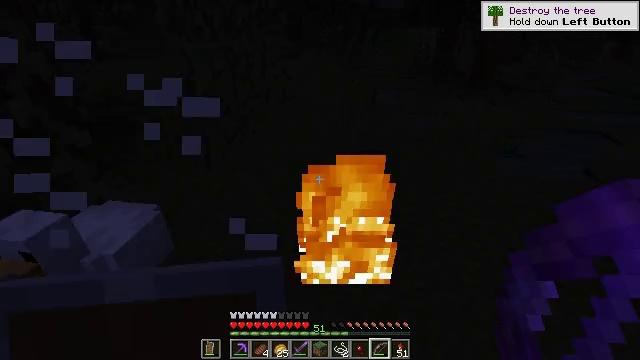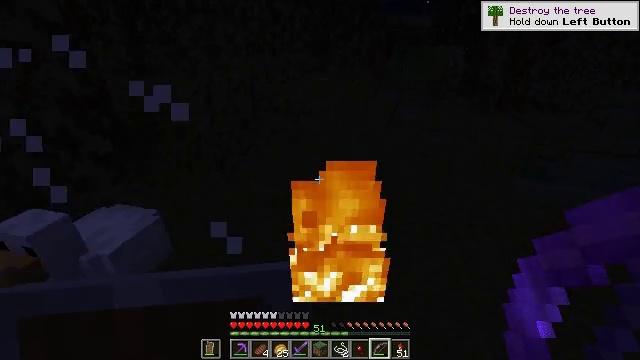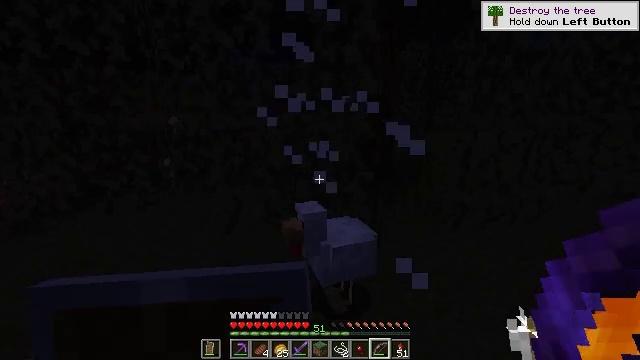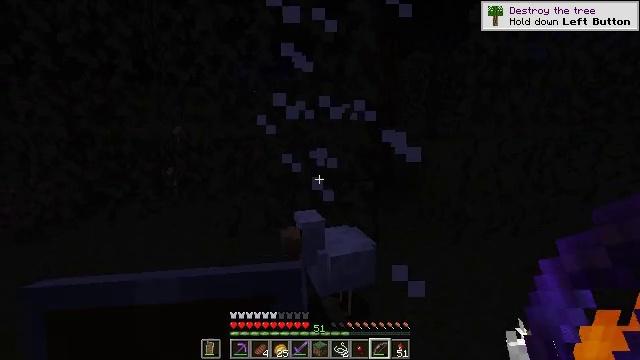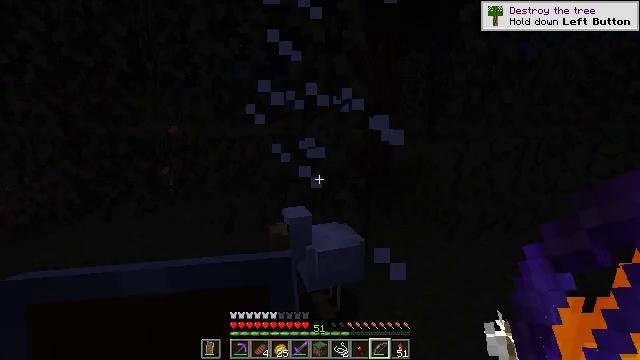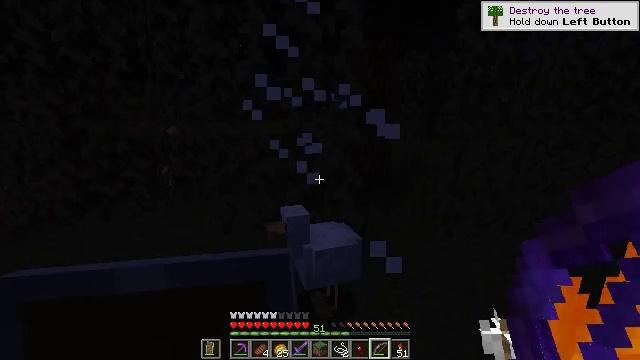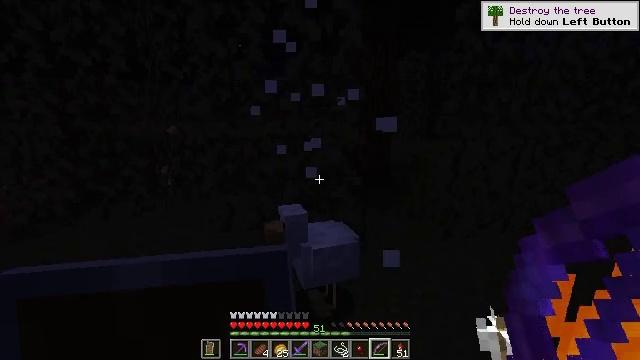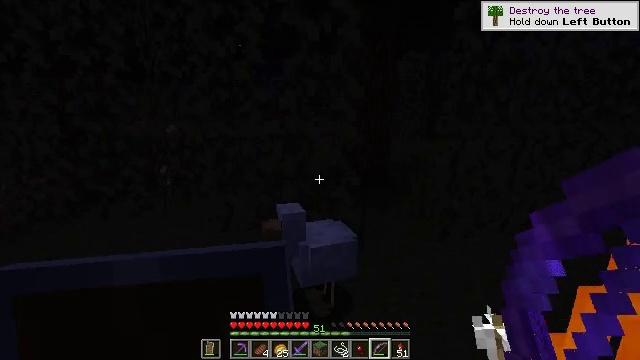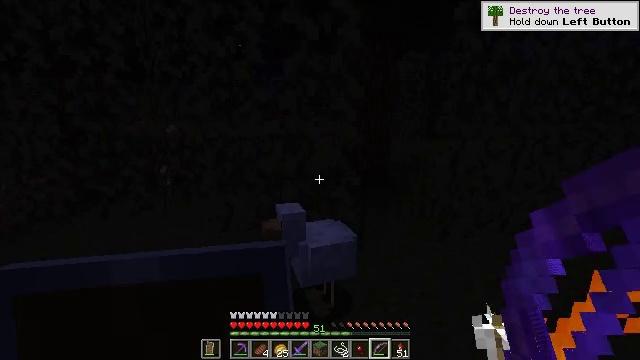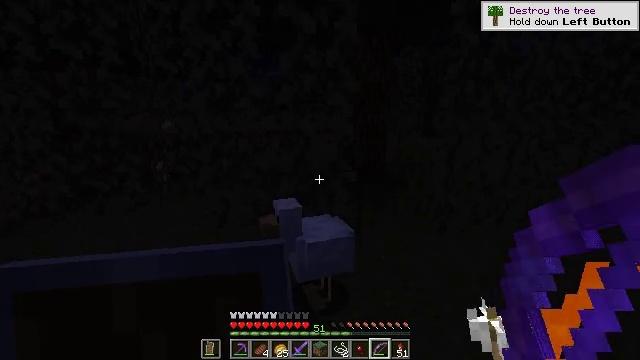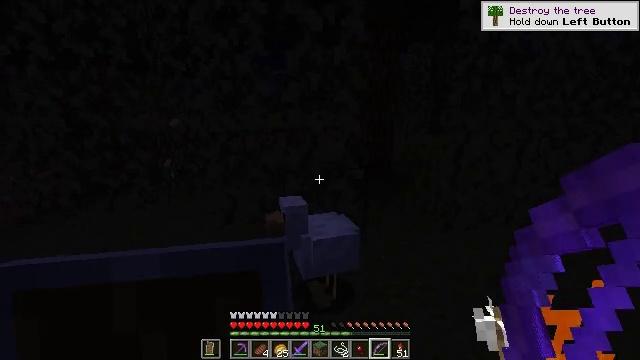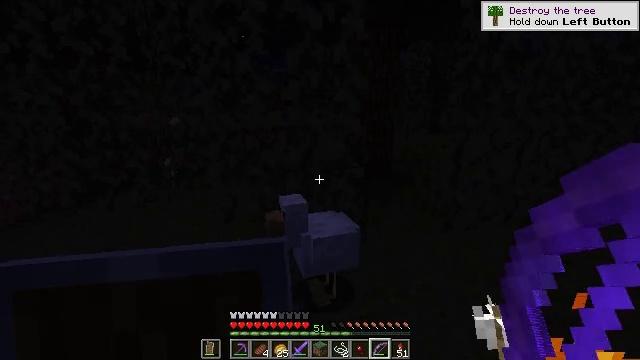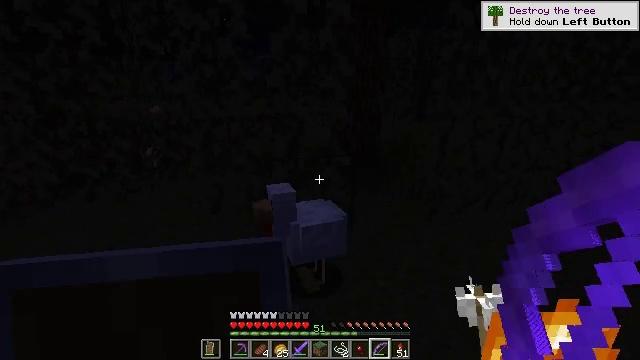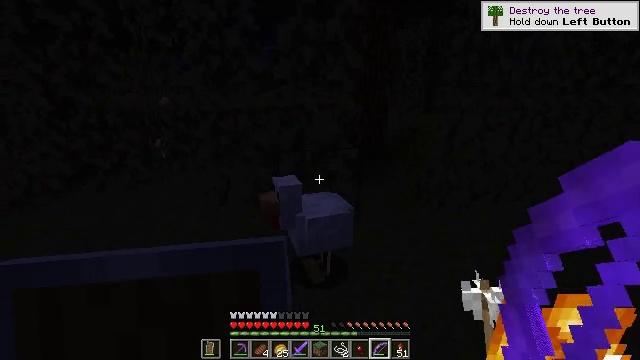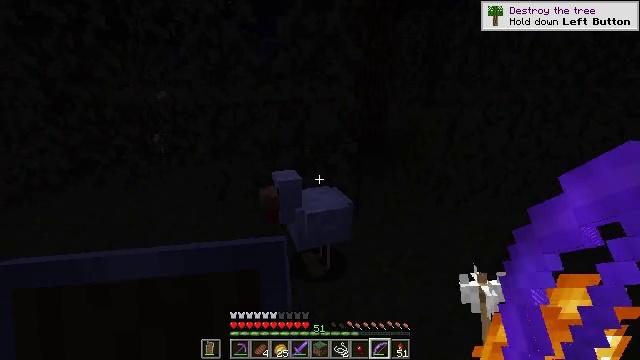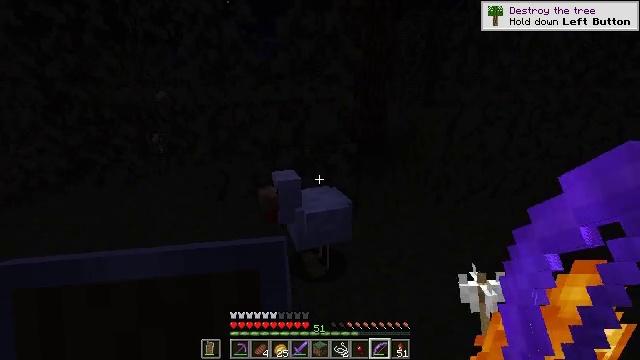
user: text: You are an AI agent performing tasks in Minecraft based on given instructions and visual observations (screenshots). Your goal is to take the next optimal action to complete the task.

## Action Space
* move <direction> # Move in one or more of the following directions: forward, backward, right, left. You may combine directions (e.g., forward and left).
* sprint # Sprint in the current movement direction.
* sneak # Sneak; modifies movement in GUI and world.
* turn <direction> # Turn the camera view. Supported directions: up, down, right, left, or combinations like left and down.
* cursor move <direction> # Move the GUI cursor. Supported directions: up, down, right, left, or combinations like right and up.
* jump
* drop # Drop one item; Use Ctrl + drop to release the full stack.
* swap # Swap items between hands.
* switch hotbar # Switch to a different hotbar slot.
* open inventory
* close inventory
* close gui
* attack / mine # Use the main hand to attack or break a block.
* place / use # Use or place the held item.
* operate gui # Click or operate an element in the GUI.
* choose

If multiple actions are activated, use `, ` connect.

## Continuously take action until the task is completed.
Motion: motion action
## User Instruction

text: Hunt mobs.
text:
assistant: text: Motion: move right
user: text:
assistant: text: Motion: move forward and move right, turn left and up
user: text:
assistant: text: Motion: turn up
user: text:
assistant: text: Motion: no_op
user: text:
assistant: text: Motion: no_op
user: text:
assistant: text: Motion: no_op
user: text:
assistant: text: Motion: no_op
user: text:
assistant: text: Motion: no_op
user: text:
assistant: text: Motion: no_op
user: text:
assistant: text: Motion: turn left
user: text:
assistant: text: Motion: no_op
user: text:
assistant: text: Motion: turn right and down
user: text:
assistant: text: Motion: turn left and down
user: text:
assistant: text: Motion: turn down
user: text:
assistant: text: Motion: no_op
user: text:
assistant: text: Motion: no_op
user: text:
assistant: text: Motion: no_op
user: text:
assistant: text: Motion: move right
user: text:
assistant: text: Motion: move right
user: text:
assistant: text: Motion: move right
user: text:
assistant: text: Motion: move right
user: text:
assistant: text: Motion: move right, turn left
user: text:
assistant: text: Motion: move right, turn left
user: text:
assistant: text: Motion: move right, turn left
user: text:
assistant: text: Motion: move right, turn left
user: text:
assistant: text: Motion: move right, turn left
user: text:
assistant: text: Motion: move right, turn left
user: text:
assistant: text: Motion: move right, turn left
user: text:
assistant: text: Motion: turn left
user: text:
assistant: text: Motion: turn left